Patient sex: M
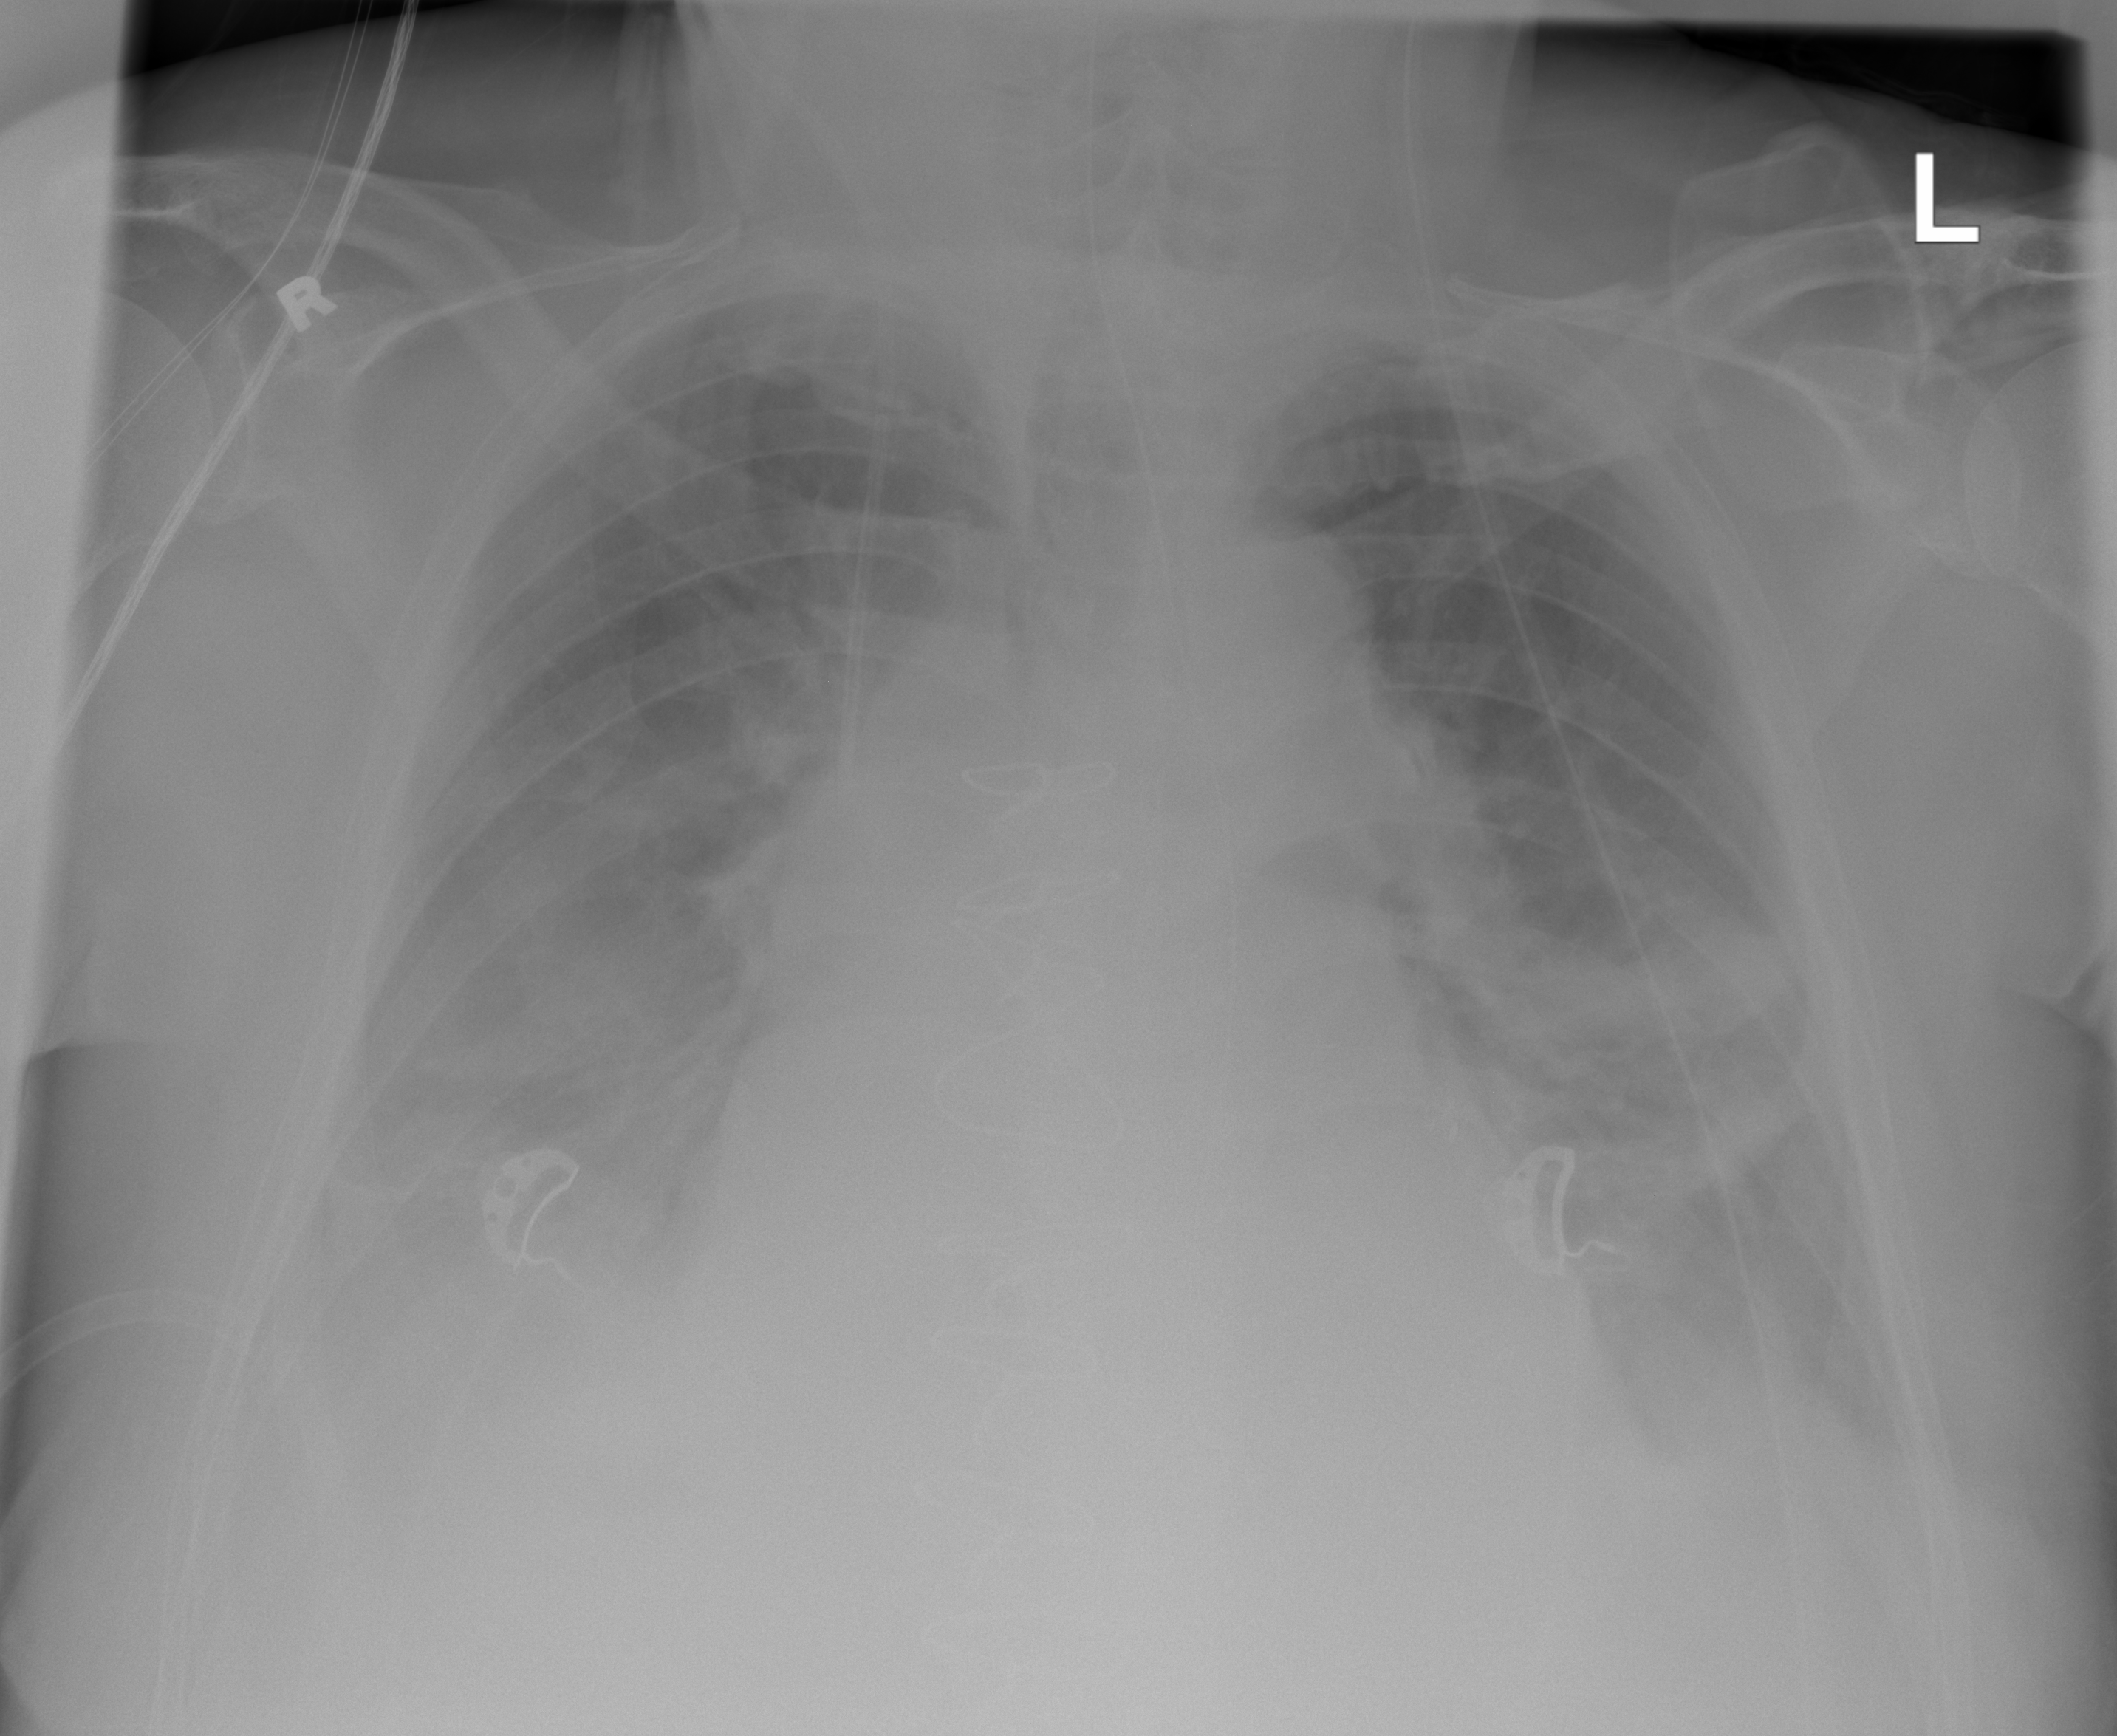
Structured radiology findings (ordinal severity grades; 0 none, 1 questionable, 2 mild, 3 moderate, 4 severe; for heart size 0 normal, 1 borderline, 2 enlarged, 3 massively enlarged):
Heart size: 2
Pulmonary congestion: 3
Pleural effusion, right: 3
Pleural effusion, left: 3
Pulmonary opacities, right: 0
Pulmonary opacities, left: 0
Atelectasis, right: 2
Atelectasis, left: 3